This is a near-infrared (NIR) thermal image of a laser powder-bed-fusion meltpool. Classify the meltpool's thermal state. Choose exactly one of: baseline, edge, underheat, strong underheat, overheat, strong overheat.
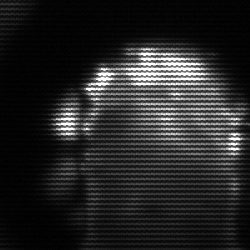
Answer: baseline